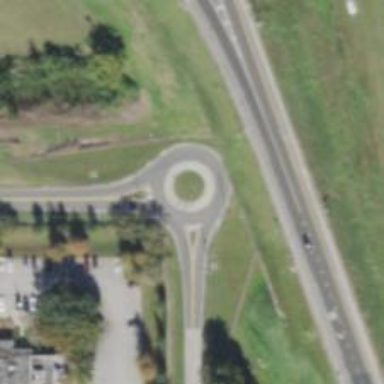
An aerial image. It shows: Roundabout.